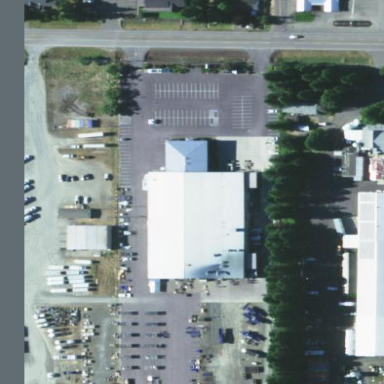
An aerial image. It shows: Industrial building that serves as shop for building materials.